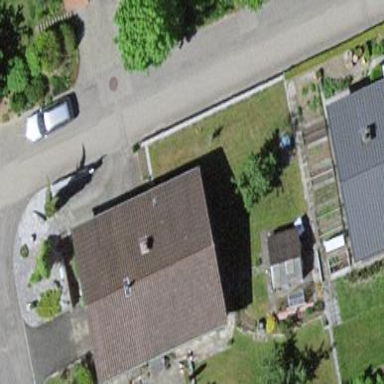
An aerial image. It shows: Simple and straightforward house.